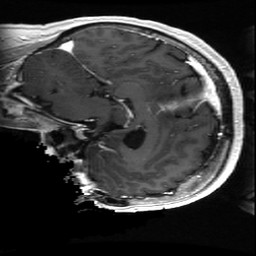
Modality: T1w
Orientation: sagittal
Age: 57
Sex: female
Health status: ill